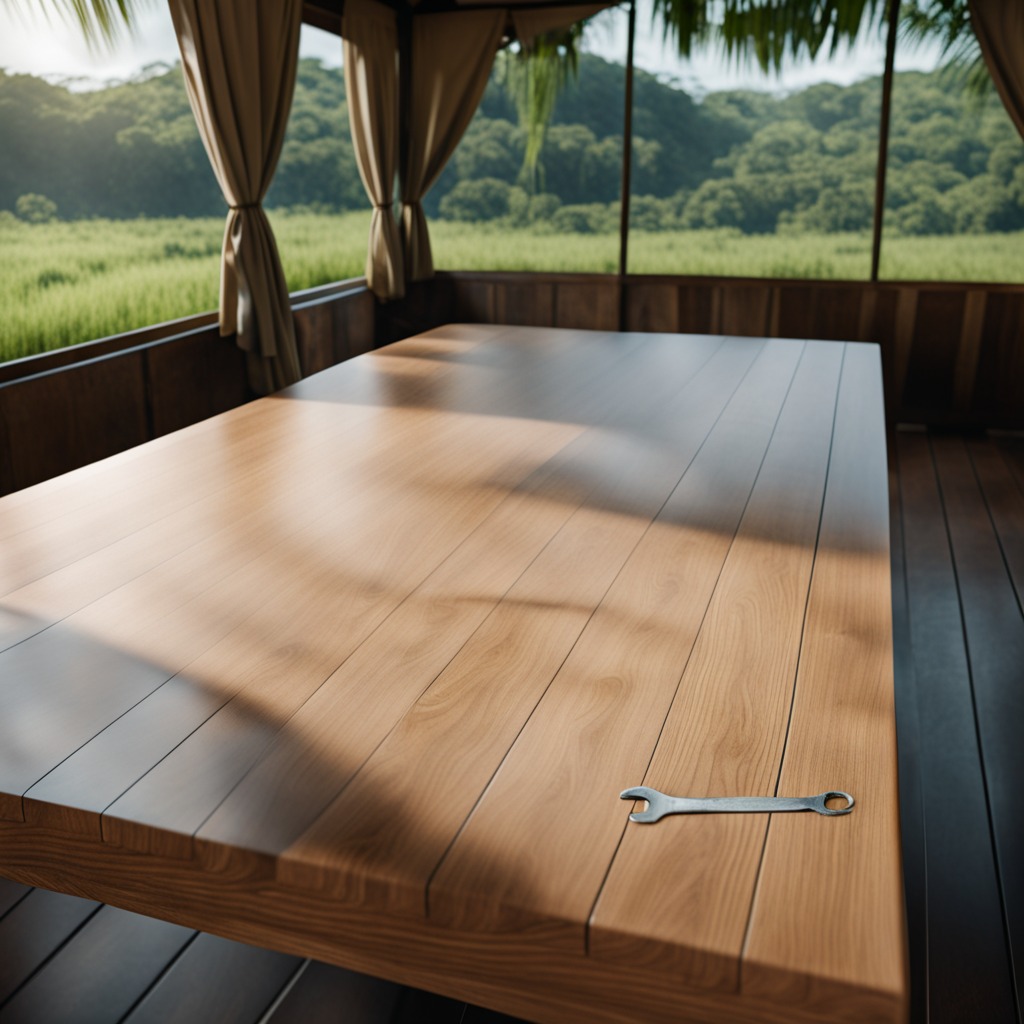
An wrench is lying on a wooden table inside a jungle field workshop tent.